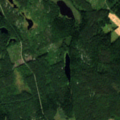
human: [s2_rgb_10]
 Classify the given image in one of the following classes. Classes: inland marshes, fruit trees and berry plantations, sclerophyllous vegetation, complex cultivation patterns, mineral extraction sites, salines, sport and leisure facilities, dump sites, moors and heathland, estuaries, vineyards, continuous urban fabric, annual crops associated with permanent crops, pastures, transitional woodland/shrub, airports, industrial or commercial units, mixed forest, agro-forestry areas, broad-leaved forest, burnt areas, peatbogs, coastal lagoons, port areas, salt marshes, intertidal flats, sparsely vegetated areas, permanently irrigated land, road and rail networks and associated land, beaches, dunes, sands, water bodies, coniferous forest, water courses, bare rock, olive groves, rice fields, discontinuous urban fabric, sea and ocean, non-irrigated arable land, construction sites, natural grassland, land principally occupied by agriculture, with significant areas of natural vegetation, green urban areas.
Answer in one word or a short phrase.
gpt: land principally occupied by agriculture, with significant areas of natural vegetation, mixed forest, transitional woodland/shrub